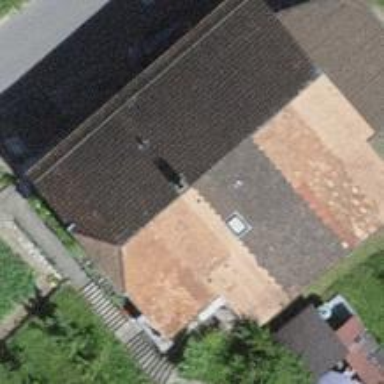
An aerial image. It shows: Gabled roof on residential building.